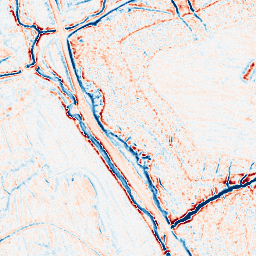
Category: edge_preserving
Decomposition family: bilateral
Decomposition parameters: d: 9
sigma_color: 50
sigma_space: 150
Upsampling method: edge_directed
Upsampling parameters: scale: 4
Upsampling scale: 4